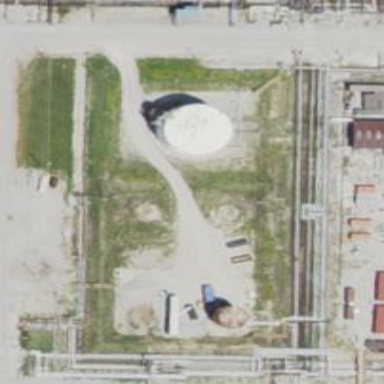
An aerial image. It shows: Storage tank with man-made structure.